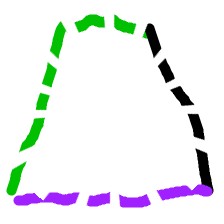
Shape: trapezoid